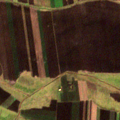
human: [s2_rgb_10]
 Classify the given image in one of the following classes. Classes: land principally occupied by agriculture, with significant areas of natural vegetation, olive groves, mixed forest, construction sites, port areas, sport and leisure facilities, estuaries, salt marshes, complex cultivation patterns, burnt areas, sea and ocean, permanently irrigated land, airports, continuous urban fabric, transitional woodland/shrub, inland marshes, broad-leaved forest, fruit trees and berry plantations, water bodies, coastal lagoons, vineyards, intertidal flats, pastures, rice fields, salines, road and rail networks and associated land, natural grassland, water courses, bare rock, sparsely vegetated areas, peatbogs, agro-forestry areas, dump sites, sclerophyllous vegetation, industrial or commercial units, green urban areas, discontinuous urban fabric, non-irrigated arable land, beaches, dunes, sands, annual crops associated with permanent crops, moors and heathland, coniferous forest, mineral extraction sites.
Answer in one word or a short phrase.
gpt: non-irrigated arable land, pastures